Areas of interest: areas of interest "Theater"
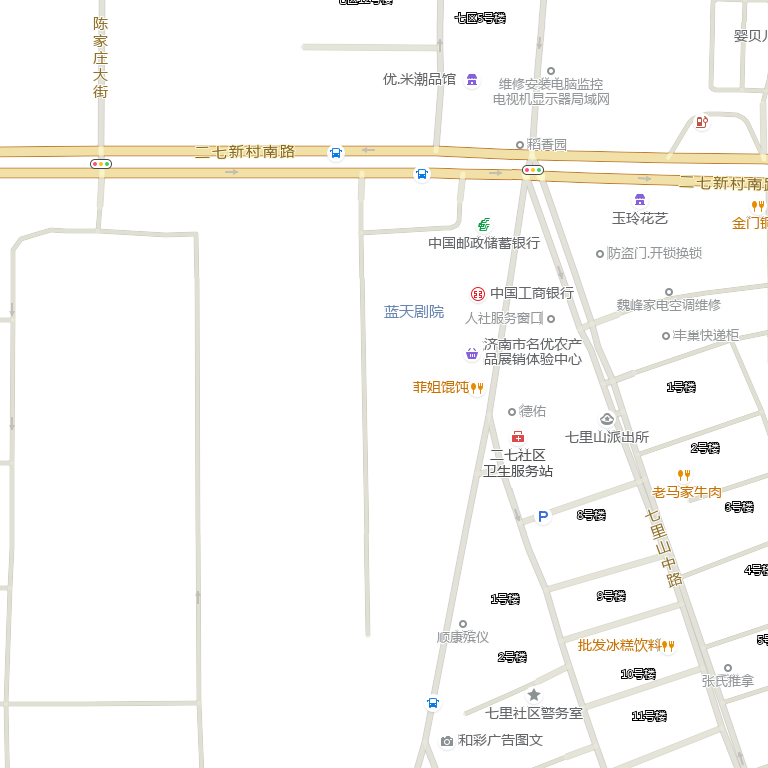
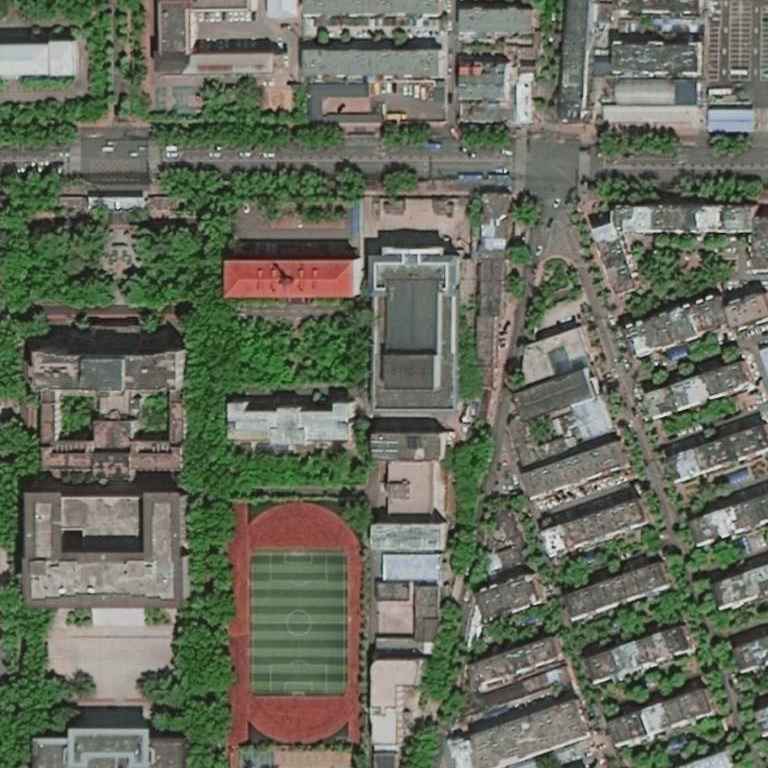